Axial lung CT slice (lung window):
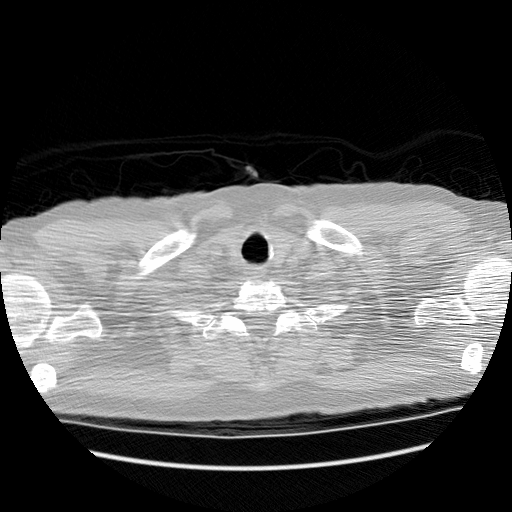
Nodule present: no